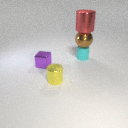
small cyan rubber cylinder to the right of small purple metal cube